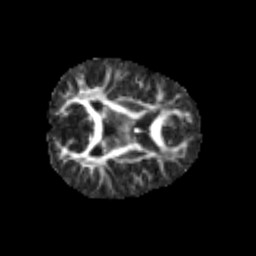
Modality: FA
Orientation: axial
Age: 6
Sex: male
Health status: healthy